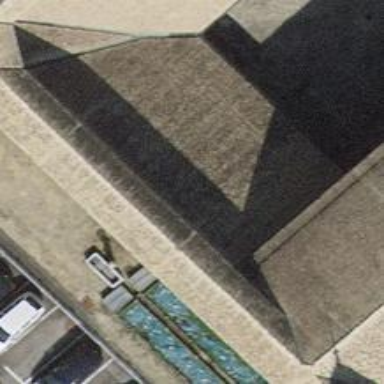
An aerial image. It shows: Building with gabled roof made of roof tiles.